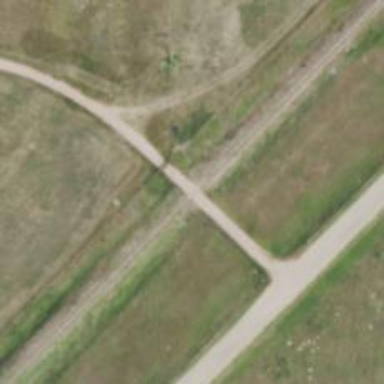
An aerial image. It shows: Level crossing along the railway.